Field crop: maize
Growth stage: 2
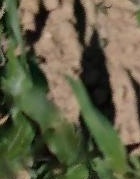
Species: maize